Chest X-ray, PA view. Patient: 41 years old, sex M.
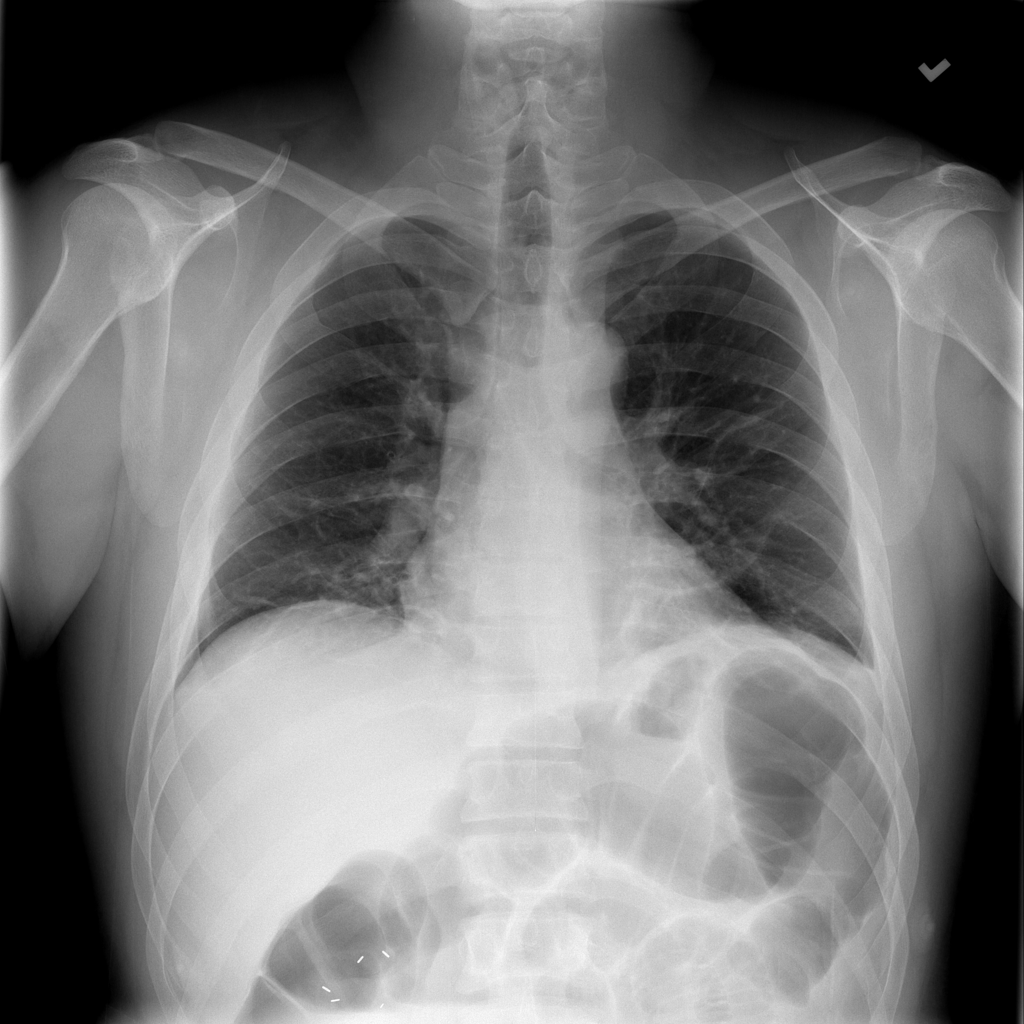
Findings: Atelectasis